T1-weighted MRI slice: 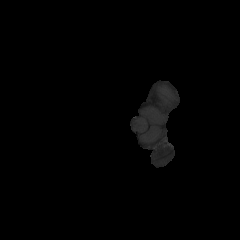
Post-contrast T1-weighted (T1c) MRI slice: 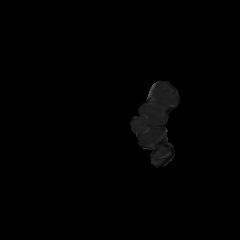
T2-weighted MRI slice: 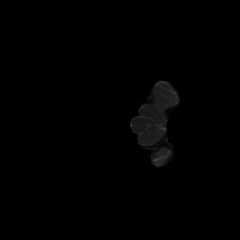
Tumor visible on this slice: no